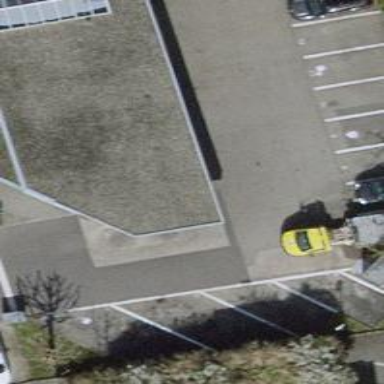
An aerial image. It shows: Car wash facility.